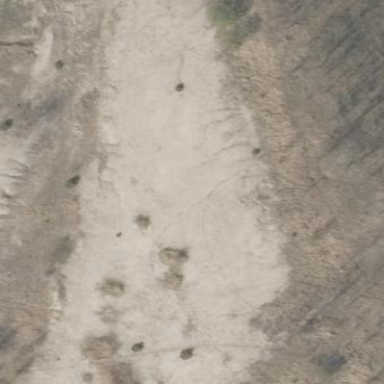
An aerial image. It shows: Sandy area in nature.